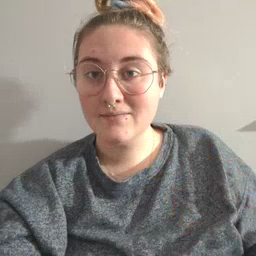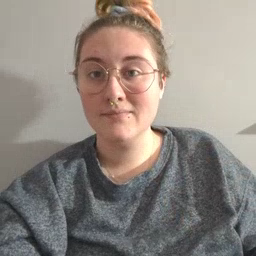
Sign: duck